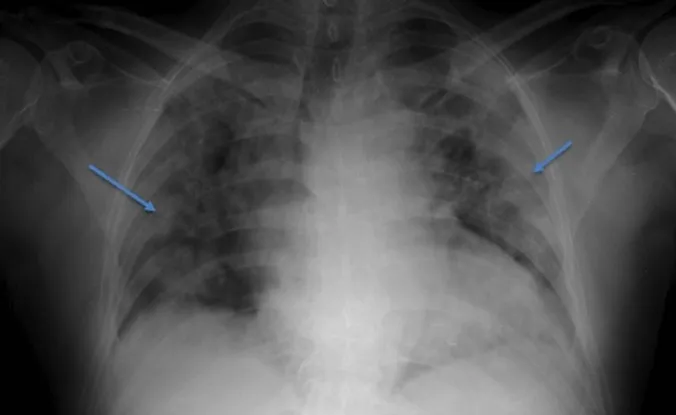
X-ray Chest showing bilateral patchy infiltrates, cardiomegaly, and unfolded aorta are seen.
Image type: radiology (x_ray)